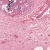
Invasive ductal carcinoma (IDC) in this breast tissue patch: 0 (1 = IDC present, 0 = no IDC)